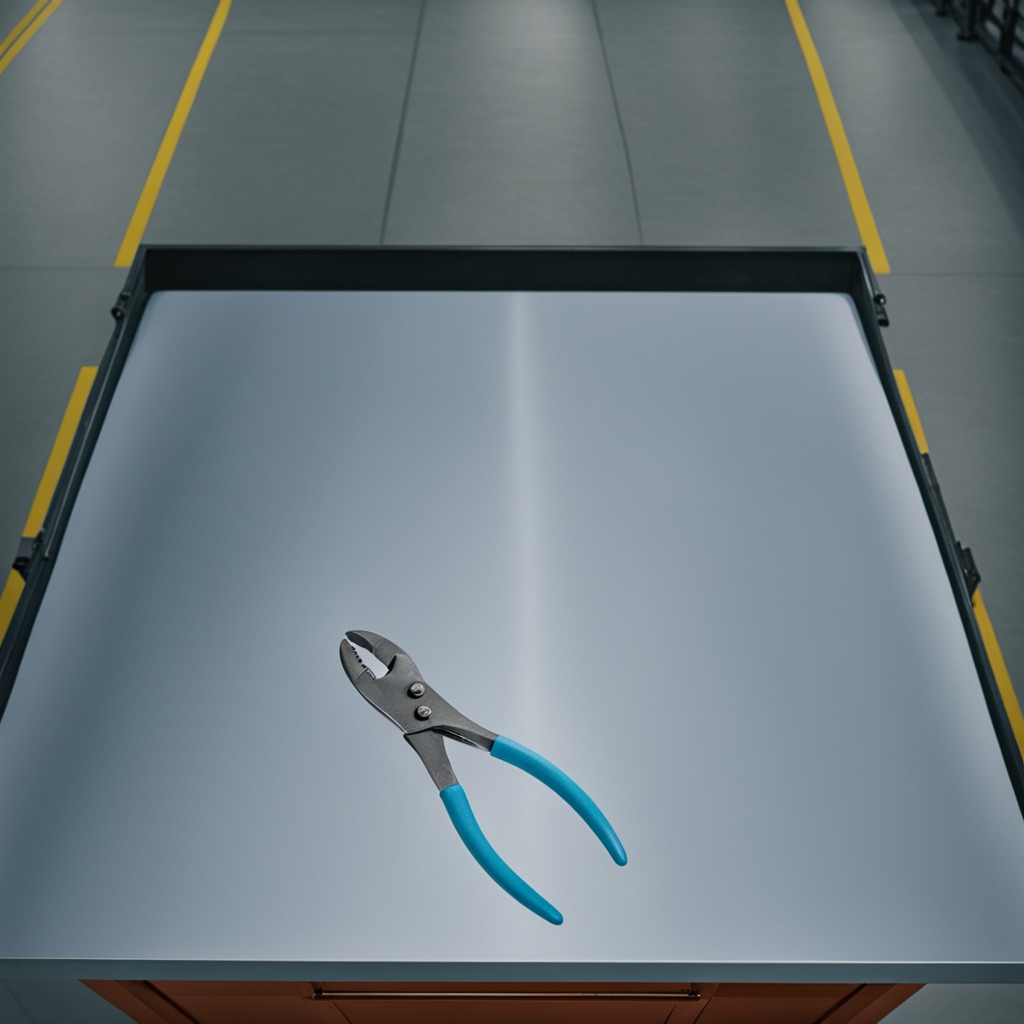
A plier is lying on the toolbox surface.